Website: crate-barrel
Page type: address-validator
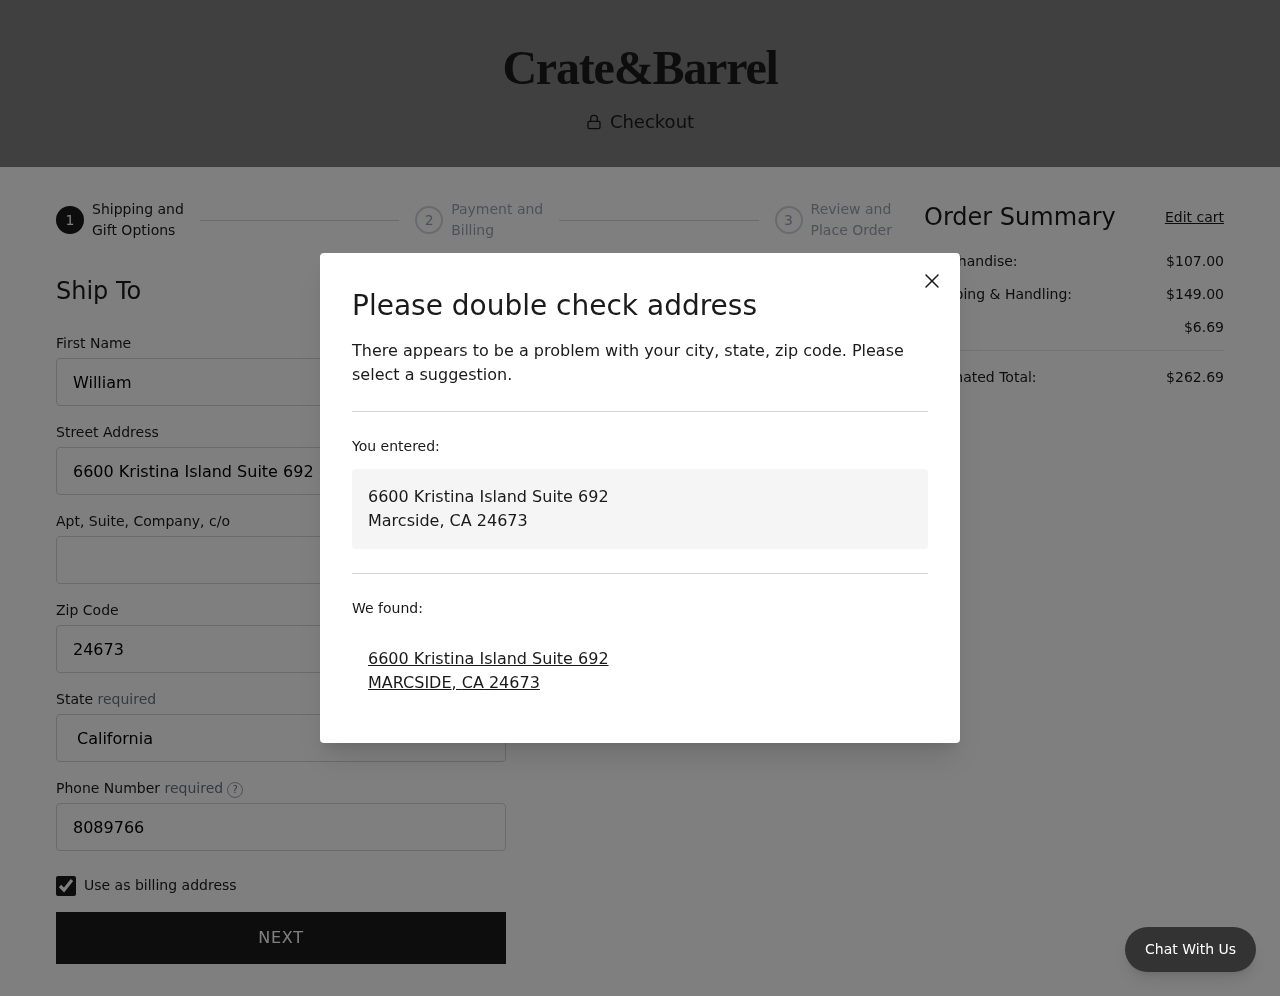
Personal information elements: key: PII_CITY
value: Marcside
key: PII_CITY
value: MARCSIDE
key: PII_FIRSTNAME
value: William
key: PII_PHONE
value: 8089766072
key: PII_POSTCODE
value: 24673
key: PII_STATE
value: California
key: PII_STATE_ABBR
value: CA
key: PII_STREET
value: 6600 Kristina Island Suite 692
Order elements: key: ORDER_SUBTOTAL
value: $107.00
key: ORDER_SHIPPING_COST
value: $149.00
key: ORDER_TAX
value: $6.69
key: ORDER_TOTAL
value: $262.69